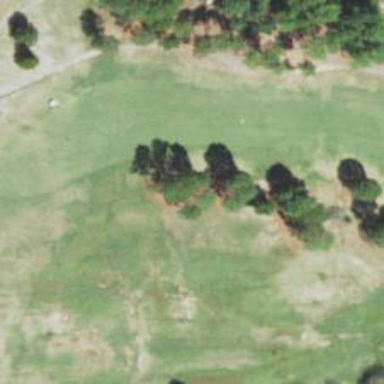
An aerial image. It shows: Golf fairway surrounded by grass.